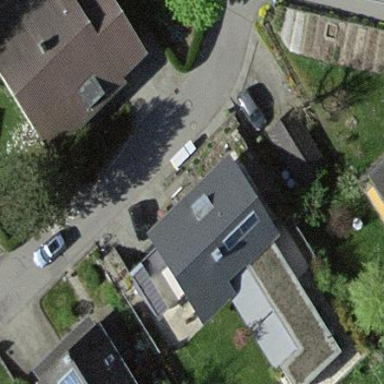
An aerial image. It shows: Residential building.